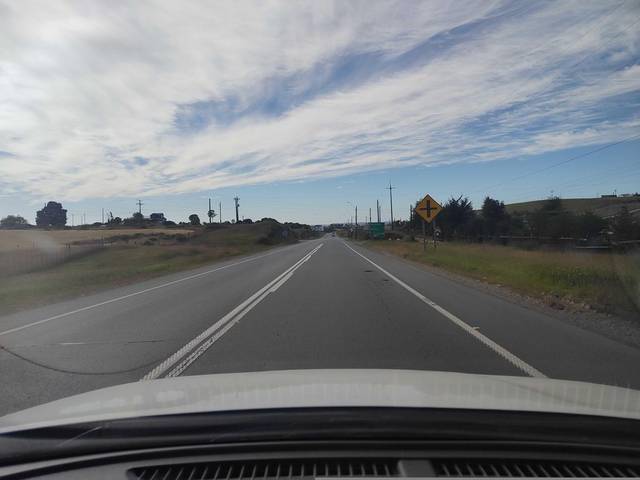
Region: Chile
Coordinates: -42.546, -73.827